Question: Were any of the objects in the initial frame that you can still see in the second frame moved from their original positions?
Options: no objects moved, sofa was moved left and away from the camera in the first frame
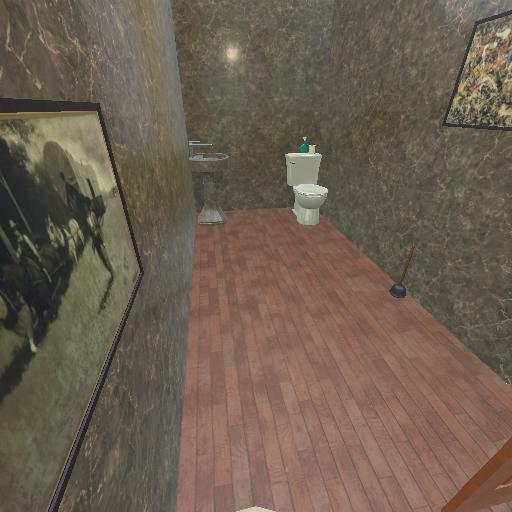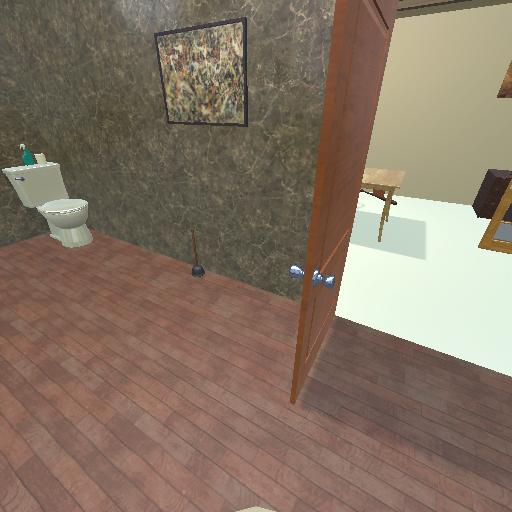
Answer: no objects moved